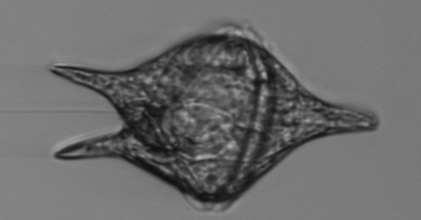
Label: Protoperidinium